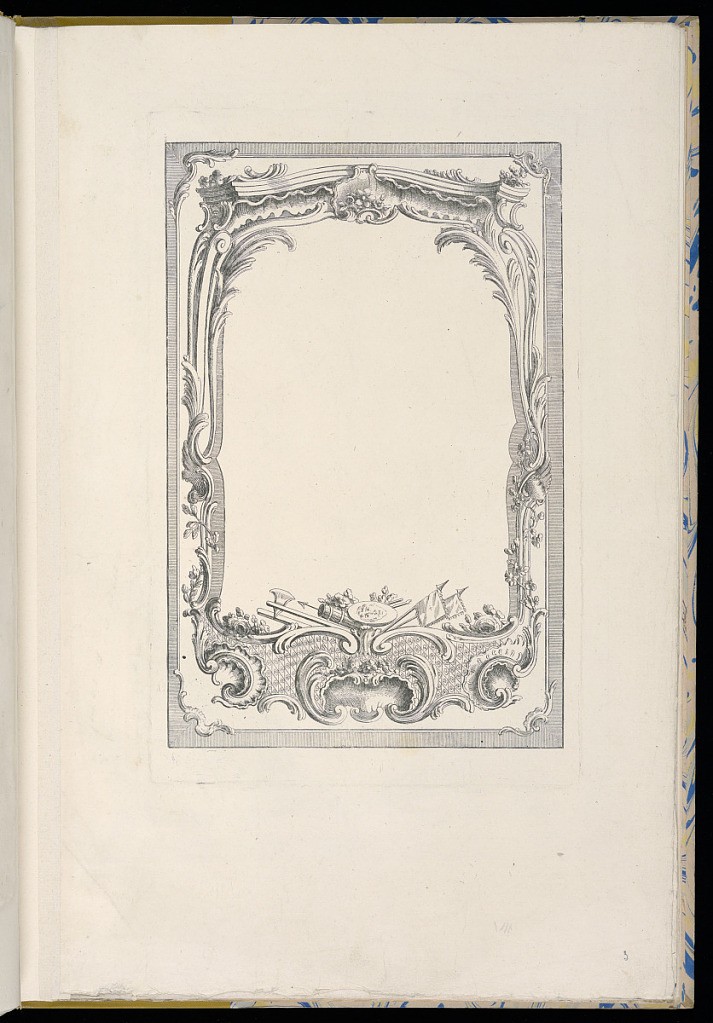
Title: Ornamental Frame Design
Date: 18th century
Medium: Etching on laid paper
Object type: Print
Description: Design for a rectangular frame with a trophy at the bottom with shield, fasces, flags, and aces. The frame also features scrolls and cartouches.